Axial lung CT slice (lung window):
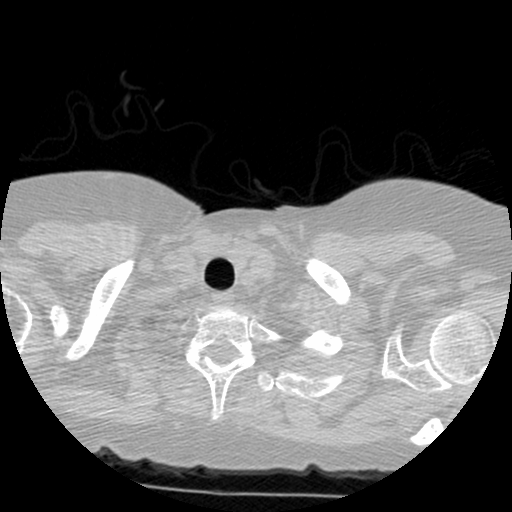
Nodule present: no